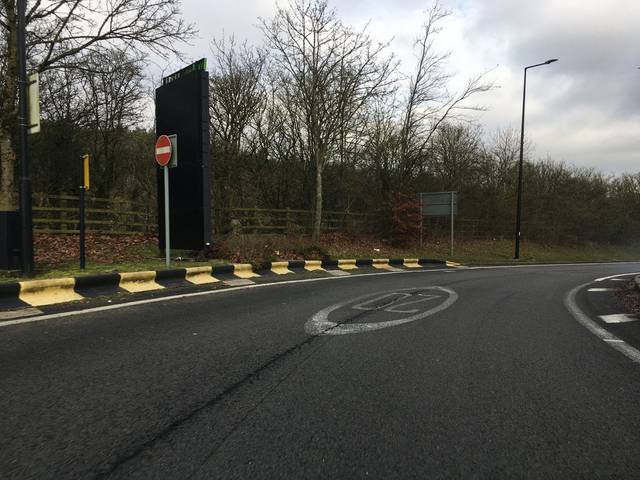
Region: United Kingdom
Coordinates: 51.658, -2.425